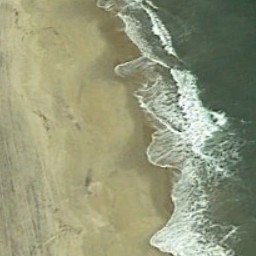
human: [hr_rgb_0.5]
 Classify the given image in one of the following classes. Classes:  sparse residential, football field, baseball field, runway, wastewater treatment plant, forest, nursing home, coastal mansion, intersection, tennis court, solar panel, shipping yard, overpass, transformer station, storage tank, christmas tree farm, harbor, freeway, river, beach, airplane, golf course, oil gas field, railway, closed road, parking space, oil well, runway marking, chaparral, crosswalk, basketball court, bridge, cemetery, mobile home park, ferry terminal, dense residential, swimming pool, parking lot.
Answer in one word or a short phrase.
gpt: beach